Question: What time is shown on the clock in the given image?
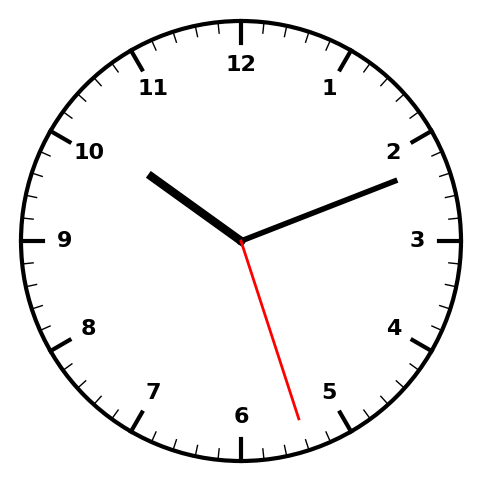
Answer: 10:11:27